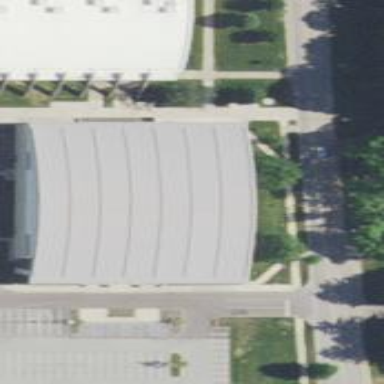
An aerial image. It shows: University campus featuring sports center primarily focused on volleyball.